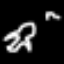
Label: frog